Aerial crown-view tile of a tropical tree (Barro Colorado Island, Panama), acquired 20250616:
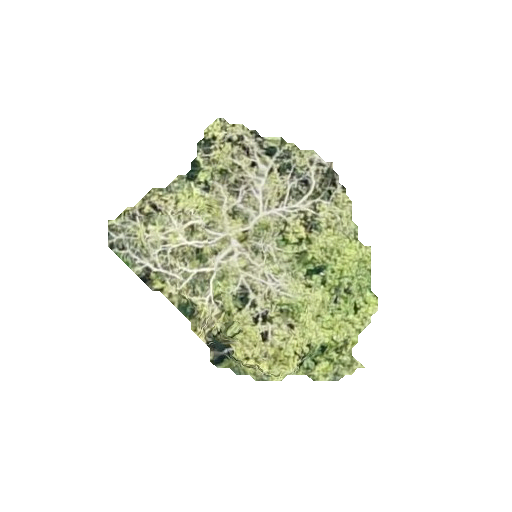
Species: Luehea seemannii
GBIF accepted scientific name: Luehea seemannii
Crown area: 66.137 m²